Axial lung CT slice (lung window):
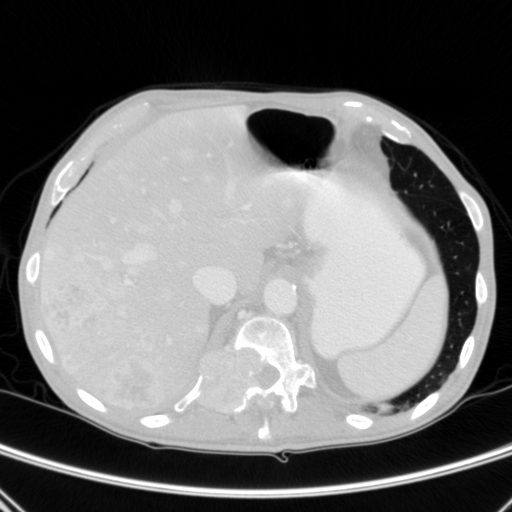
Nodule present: no